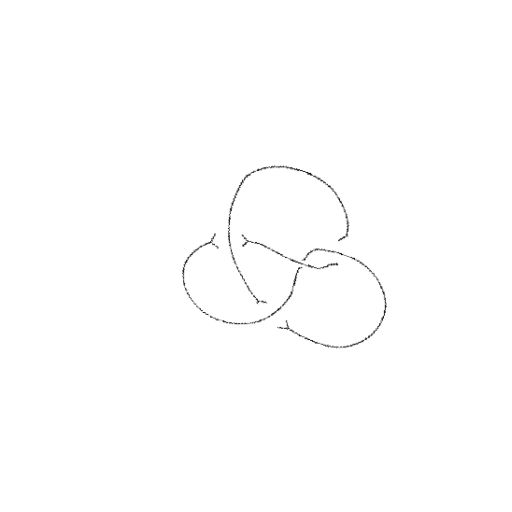
Crossing number: 4